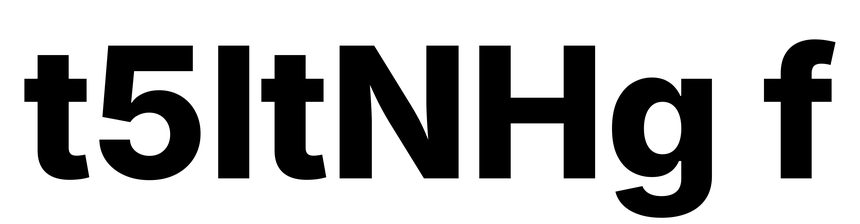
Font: Inter_ExtraBold